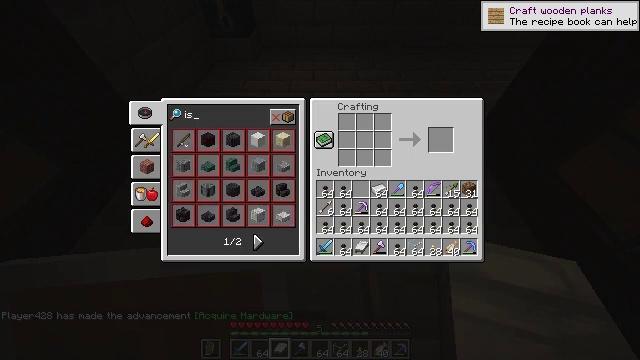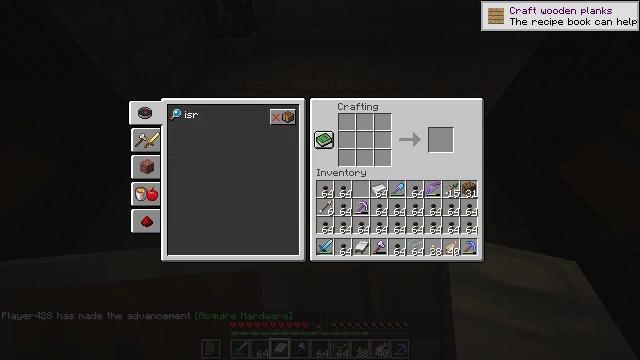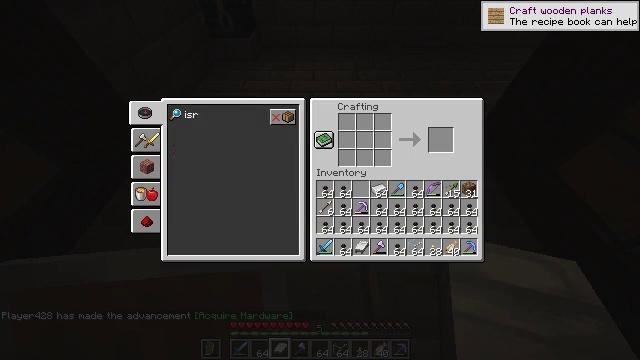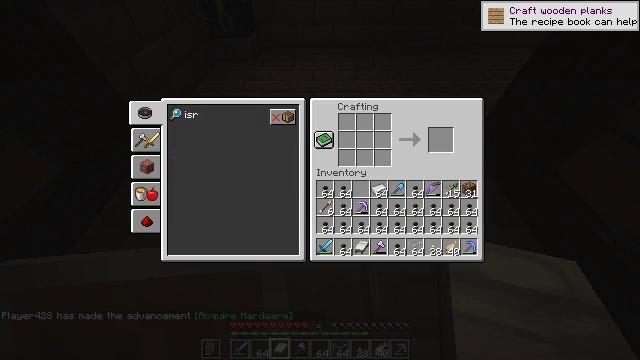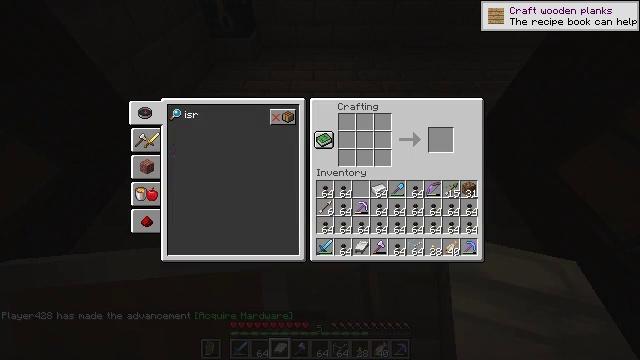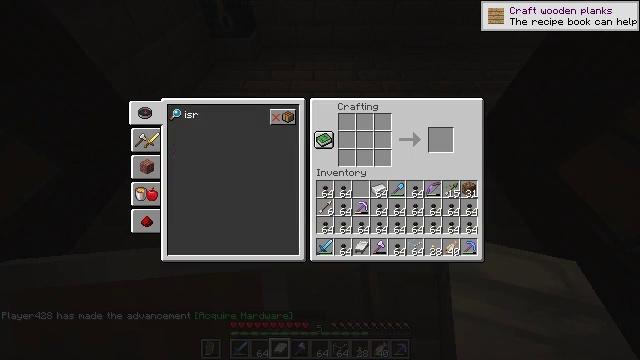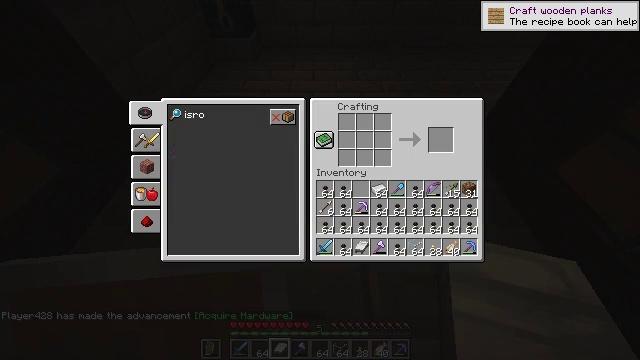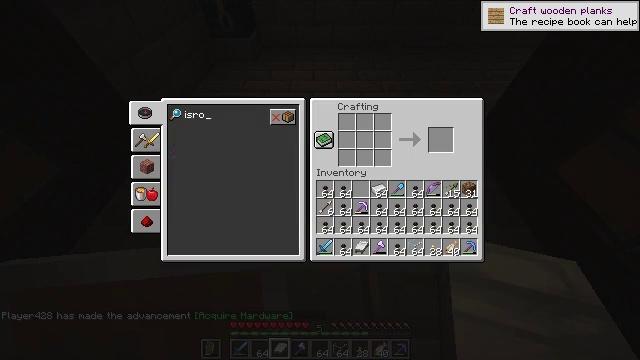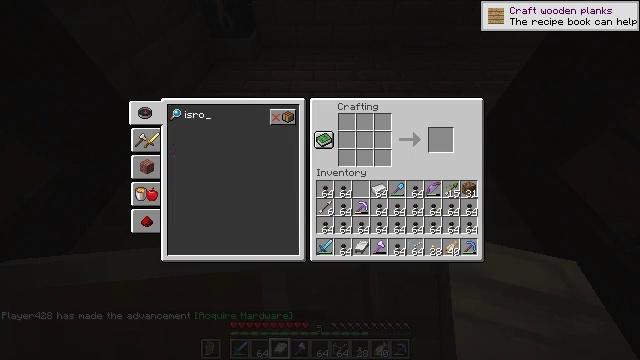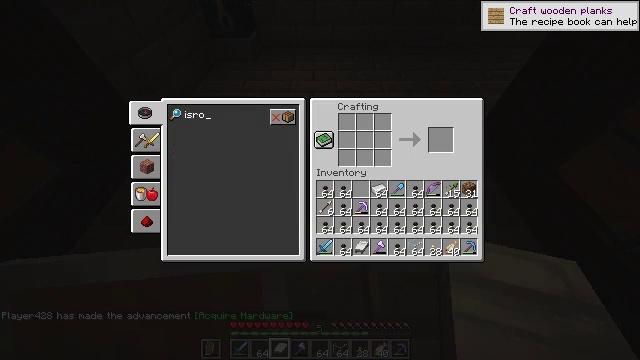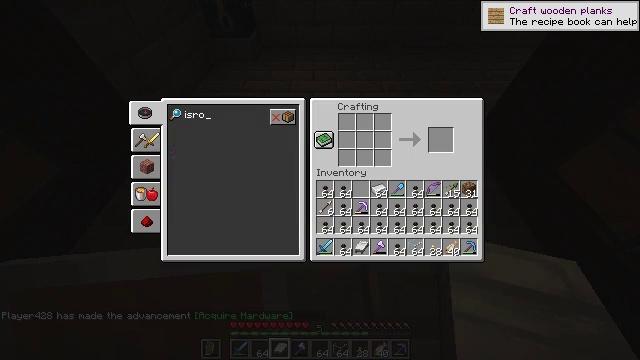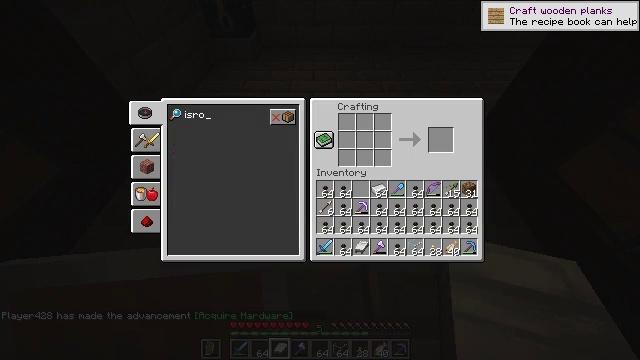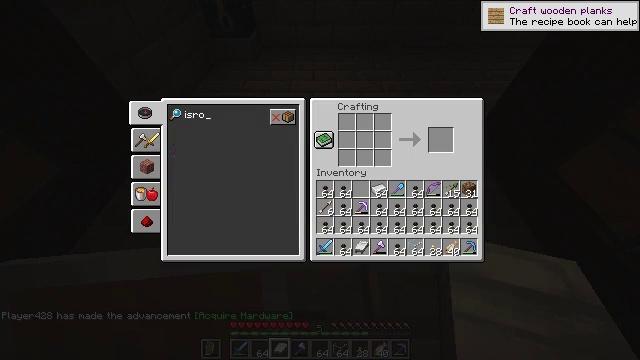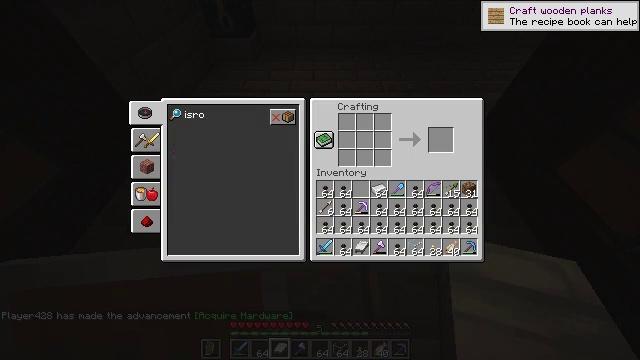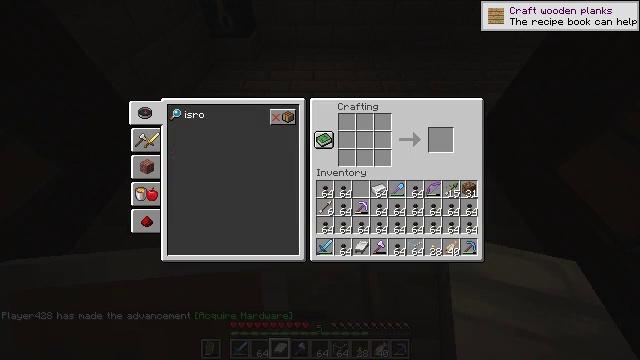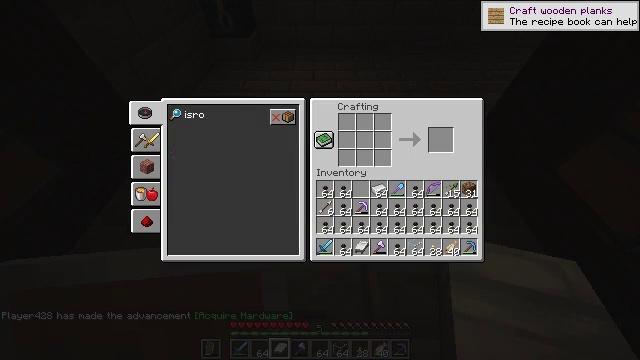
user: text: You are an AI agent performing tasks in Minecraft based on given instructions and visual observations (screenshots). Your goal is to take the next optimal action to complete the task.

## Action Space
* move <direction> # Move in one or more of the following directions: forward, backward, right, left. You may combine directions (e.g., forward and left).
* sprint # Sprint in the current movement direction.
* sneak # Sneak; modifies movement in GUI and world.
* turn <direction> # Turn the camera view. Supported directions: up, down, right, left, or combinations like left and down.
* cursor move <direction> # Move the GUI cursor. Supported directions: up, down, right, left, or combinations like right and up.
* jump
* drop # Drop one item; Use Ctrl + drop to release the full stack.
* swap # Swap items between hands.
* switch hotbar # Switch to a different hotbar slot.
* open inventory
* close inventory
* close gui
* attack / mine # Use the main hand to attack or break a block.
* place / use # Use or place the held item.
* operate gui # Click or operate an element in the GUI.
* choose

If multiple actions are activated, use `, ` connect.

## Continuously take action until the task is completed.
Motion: motion action
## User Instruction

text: Use a crafting table to craft iron bars.
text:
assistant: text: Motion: no_op
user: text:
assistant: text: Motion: no_op
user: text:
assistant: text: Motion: no_op
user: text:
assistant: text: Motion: no_op
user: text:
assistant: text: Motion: no_op
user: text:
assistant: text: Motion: no_op
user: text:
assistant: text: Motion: no_op
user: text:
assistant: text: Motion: no_op
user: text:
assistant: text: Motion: no_op
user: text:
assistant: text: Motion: no_op
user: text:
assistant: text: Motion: no_op
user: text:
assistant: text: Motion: no_op
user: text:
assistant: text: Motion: no_op
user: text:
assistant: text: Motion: no_op
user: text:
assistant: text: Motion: no_op
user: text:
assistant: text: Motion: no_op
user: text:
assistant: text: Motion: no_op
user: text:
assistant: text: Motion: no_op
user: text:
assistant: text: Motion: no_op
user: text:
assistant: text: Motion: no_op
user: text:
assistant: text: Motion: no_op
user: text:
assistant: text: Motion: no_op
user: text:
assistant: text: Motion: no_op
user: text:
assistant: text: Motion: no_op
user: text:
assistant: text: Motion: no_op
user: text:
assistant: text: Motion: no_op
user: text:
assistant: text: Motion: no_op
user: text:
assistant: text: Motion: no_op
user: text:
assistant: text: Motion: no_op
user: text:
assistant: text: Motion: no_op